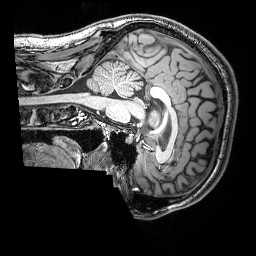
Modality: T1w
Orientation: sagittal
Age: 31
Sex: male
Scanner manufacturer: siemens
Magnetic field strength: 3 T
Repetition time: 2.53 s
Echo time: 0.00388 s